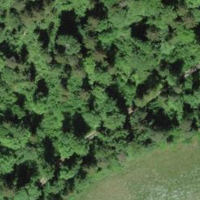
EUNIS habitat code: 41
Species observed at this site:
Prunella vulgaris